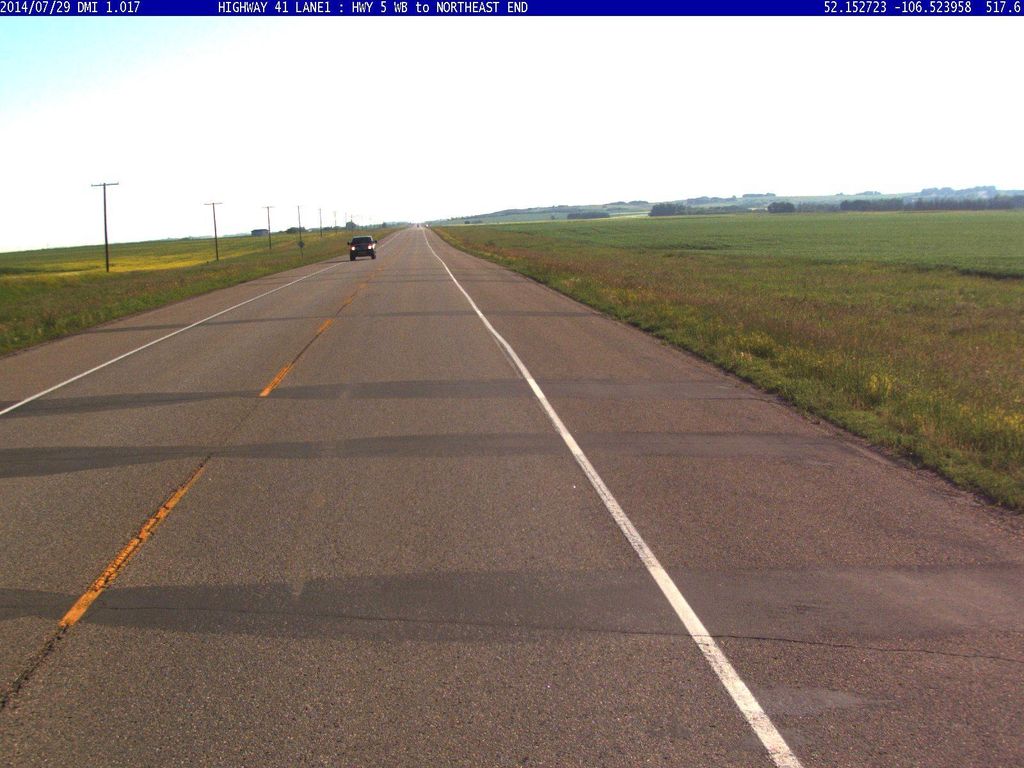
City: saskatoon